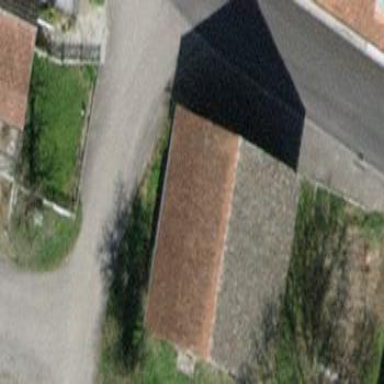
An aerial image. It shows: Shed building.